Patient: sex F, age 71
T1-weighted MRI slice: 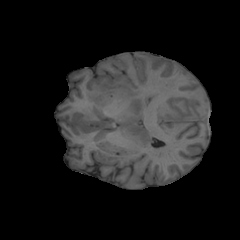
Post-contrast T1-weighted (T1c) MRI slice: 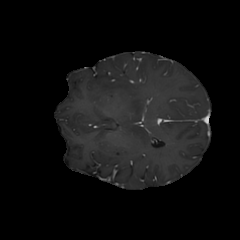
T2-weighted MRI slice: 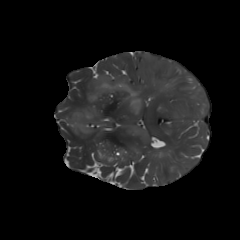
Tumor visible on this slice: yes
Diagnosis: Glioblastoma, IDH-wildtype
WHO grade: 4